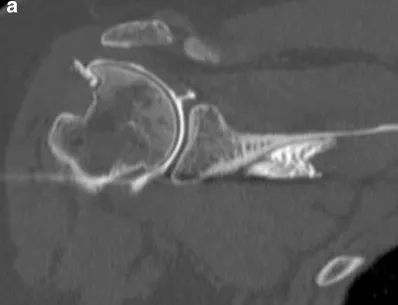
Preoperative coronal.
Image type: radiology (ct)